Question: Firefox 38.0.5 added a "Reader View" to the address bar:

But not all sites get this icon, It only appears when readable content page is detected. So how do I this for my site?
I tried media print and an extra stylesheet for print-view, but that has no effect:
'''
<html>
<head>
<style>
@media print { /* no effect: */
.no-print { display:none; }
}
</style>
<!-- no effect either:
<link rel="stylesheet" href="print.css" media="print"><!-- -->
</head><body>
<h1>Some Title</h1>
<img class="no-print" src="http://dummyimage.com/1024x100/000/ffffff&text=This+banner+should+vanish+in+print+view">
<br><br><br>This is the only text
</body></html>
'''
---
What code snippets do I have to add into my website sourcecode so this will become visible to the visitors of my site?
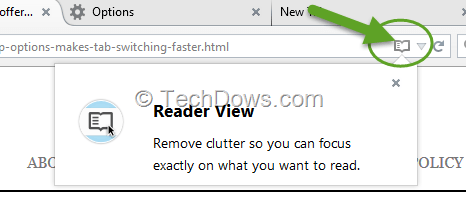
Answer: You have to add '<div>' or '<p>' tags to achieve a page to iniciate the ReaderView.
I created a simple html that works:
'''
<html>
<head>
<title>Reader View shows only the browser in reader view</title>
</head>
<body>
Everything outside the main div tag vanishes in Reader View<br>
<img class="no-print" src="http://dummyimage.com/1024x100/000/ffffff&text=This+banner+should+vanish+in+print+view">
<div>
<h1>H1 tags outside ot a p tag are hidden in reader view</h1>
<img class="no-print" src="http://dummyimage.com/1024x100/000/ffffff&text=This+banner+is resized+in+print+view">
<p>
123456789012345678901234567890123456789012345678901234567890123456789012345678901234567890123456789
123456789012345678901234567890123456789012345678901234567890123456789012345678901234567890123456789
123456789012345678901234567890123456789012345678901234567890123456789012345678901234567890123456789
123456789012345678901234567890123456789012345678901234567890123456789012345678901234567890123456789
123456789012345678901234567890123456789012345678901234567890123456789012345678901234567890123456789
1234<PHONE>
</p>
</div>
</body>
</html>
'''
This is the minimum needed to activate it. This is a somewhat multi-faceted process where scores are added for text chunks.
You can for example activate the reader view in forum's software if you add a '<p>'-tag around each message block in the view-posts template.
<URL>